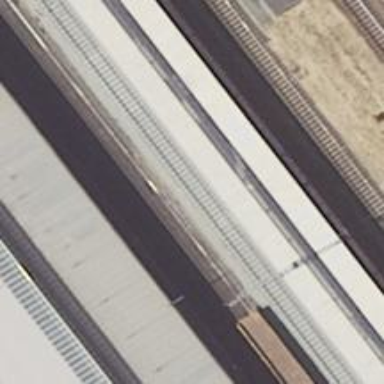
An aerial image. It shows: Railway signal.